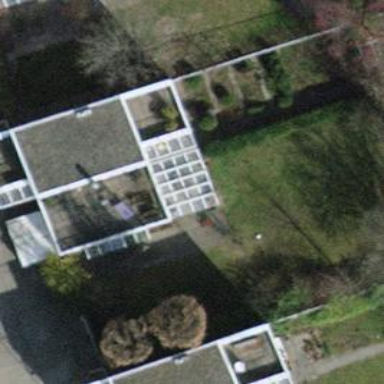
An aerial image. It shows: The building has flat roof oriented across.